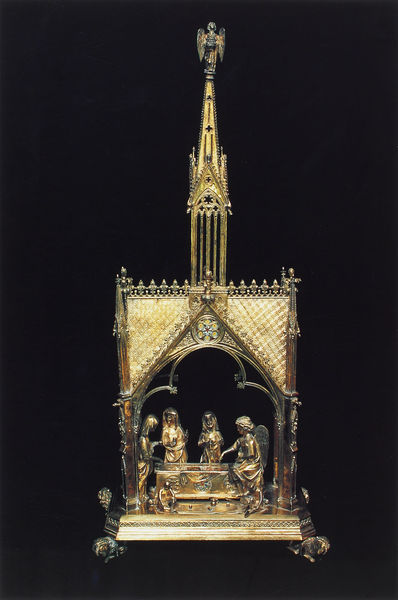
Titel: Reliquiar von Saint-Sépulcre
Institution: Paris, Galeries nationales du Grand Palais
Schlagwörter: adler, flügel, frauen, menschen, blume, fenster, hintergrund, schwarz, szene, säulen, tisch, dach, tiere, muster, ornament, silber, sockel, spitze, trauer, kirche, figur, gold, gotik, dachziegel, turm, engel, skulptur, statue, füße, bogen, giebel, ziegel, figuren, rundbogen, detail, metall, bronze, plastik, foto, gewölbe, offen, medaillon, vergoldet, religion, dom, beten, altar, hochaltar, kathedrale, sarg, rosette, spitzbogen, grab, jesus, monstranz, heilig, maria, miniatur, objekt, erzengel, schrein, reliquie, himmelfahrt, aufsatz, geburt, krippe, sarkophag, tabernakel, fiale, gabriel, ornamen, reliquienschrein, schmiedekunst, emaille, tragaltar, grippe, muster#, kirchenschmuck, kleinpplastik